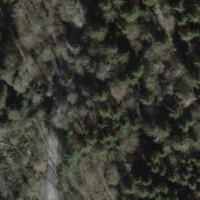
EUNIS habitat code: 44
Species observed at this site:
Lamium galeobdolon